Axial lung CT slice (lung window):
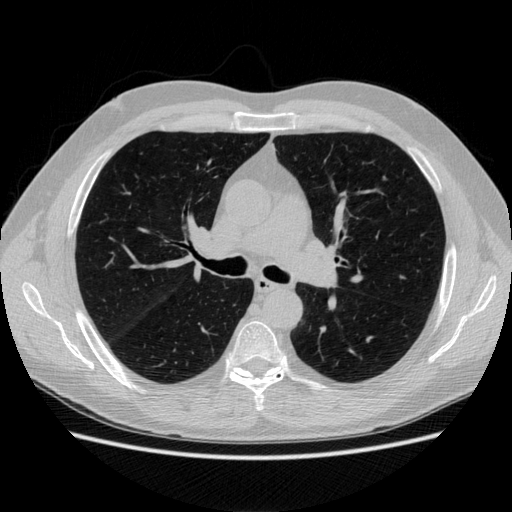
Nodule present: no